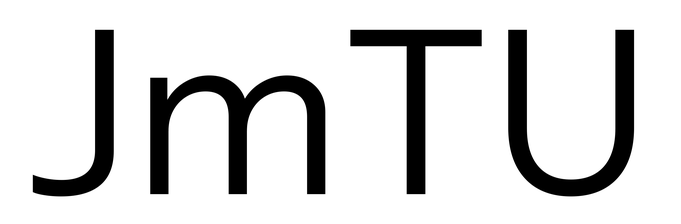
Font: InstrumentSans_Regular